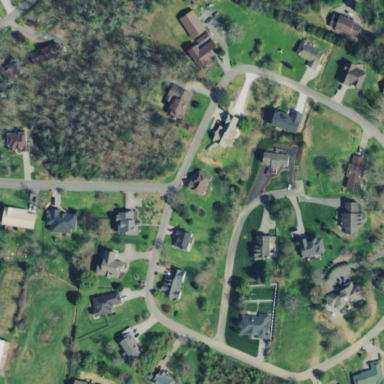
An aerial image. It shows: Residential area composed of single-family homes.